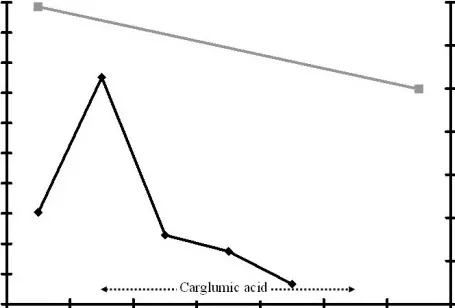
Plasma ammonia levels (black lines) and toxic metabolite excretions (grey lines) during the course of treatment: patient 2 with propionic aciduria (PA).
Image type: pathology (masson_trichrome)